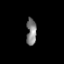
Tissue: prostate
Cell type: T cells
Senescence score: 0.6897
Nuclear area (px): 262
Mean DAPI intensity: 129.309